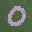
Label: 0